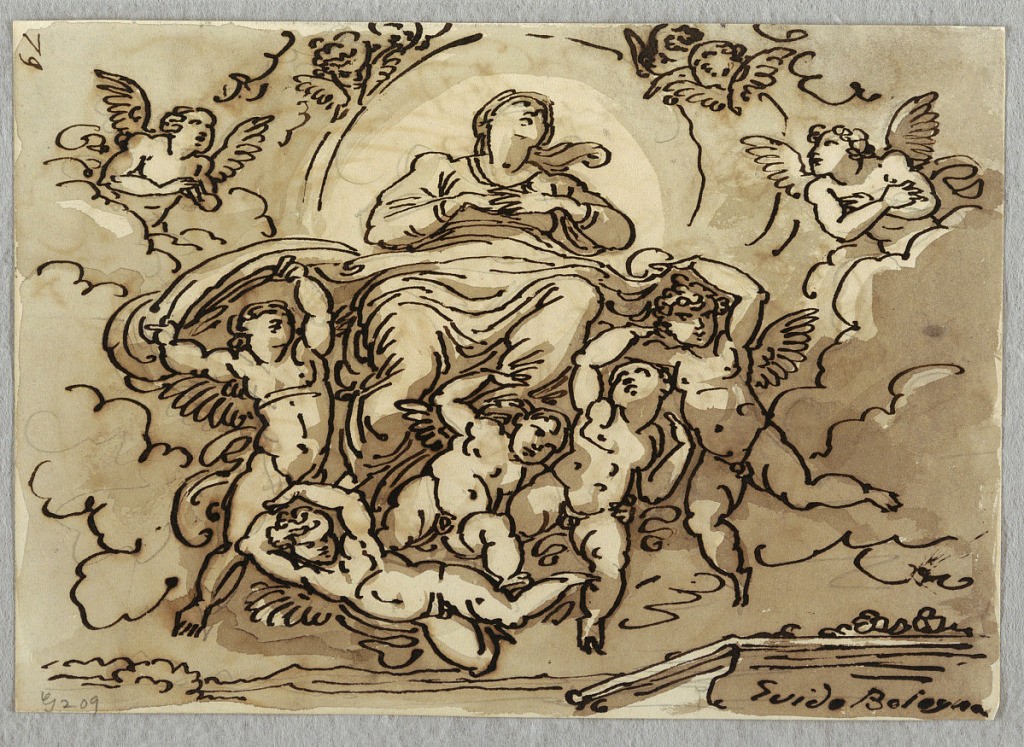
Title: The Annunciation of the Virgin, After Guido Reni
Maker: Felice Giani, Italian, 1758–1823
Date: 1813–18
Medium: Pen and ink, brush and brown washes on paper
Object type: Drawing
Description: On verso: Virgin ascending with angels and a sibyl and St. John the Baptist